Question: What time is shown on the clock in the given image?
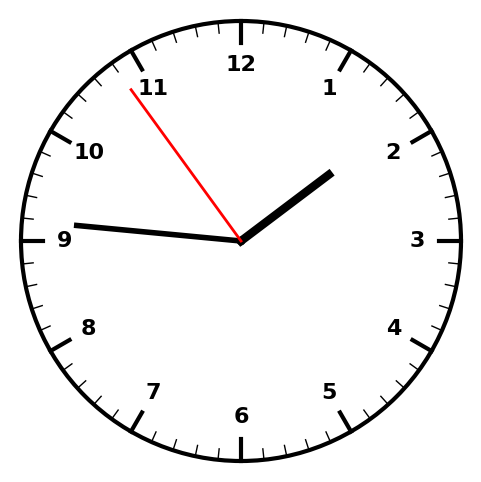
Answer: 01:45:54